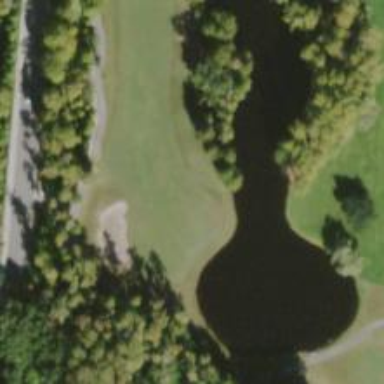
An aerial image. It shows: Golf hole.